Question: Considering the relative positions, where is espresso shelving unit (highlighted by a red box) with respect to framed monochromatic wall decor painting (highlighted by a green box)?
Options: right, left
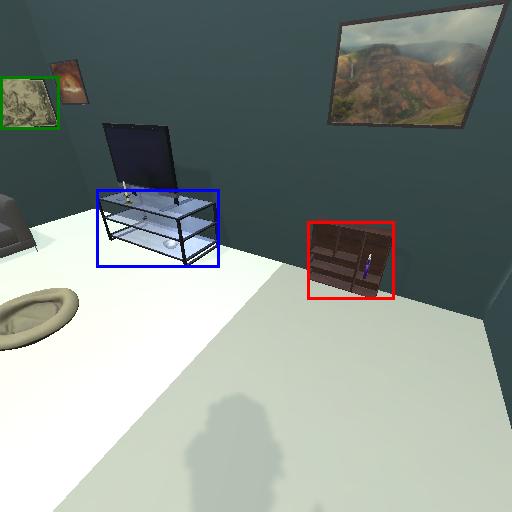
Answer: right